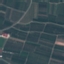
Land use / land cover class: PermanentCrop